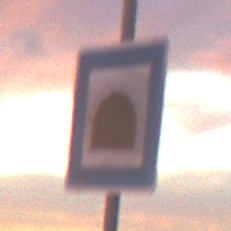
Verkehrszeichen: Tunnel
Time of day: SunriseSunset
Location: Outdoor (Urban)
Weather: PartlyCloudy
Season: NotSpecified
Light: Natural